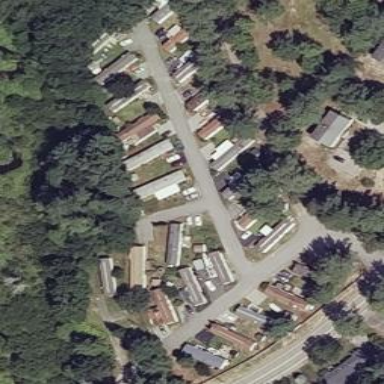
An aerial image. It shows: Residential area with mobile homes.